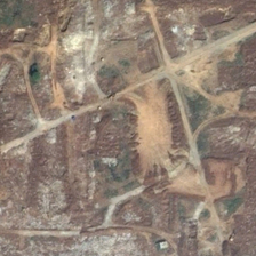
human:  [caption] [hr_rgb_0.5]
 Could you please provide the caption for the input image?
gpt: The red and green land looks very irregular.

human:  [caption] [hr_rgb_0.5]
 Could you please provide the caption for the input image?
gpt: The two paths intersect vertically in this field.

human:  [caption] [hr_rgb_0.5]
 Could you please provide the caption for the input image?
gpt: The two roads intersect vertically in this field.

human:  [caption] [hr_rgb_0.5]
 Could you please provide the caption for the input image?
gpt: The red and green land looks very uneven.

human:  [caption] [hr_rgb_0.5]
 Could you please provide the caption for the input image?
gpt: The two paths intersect vertically in the courtyard.